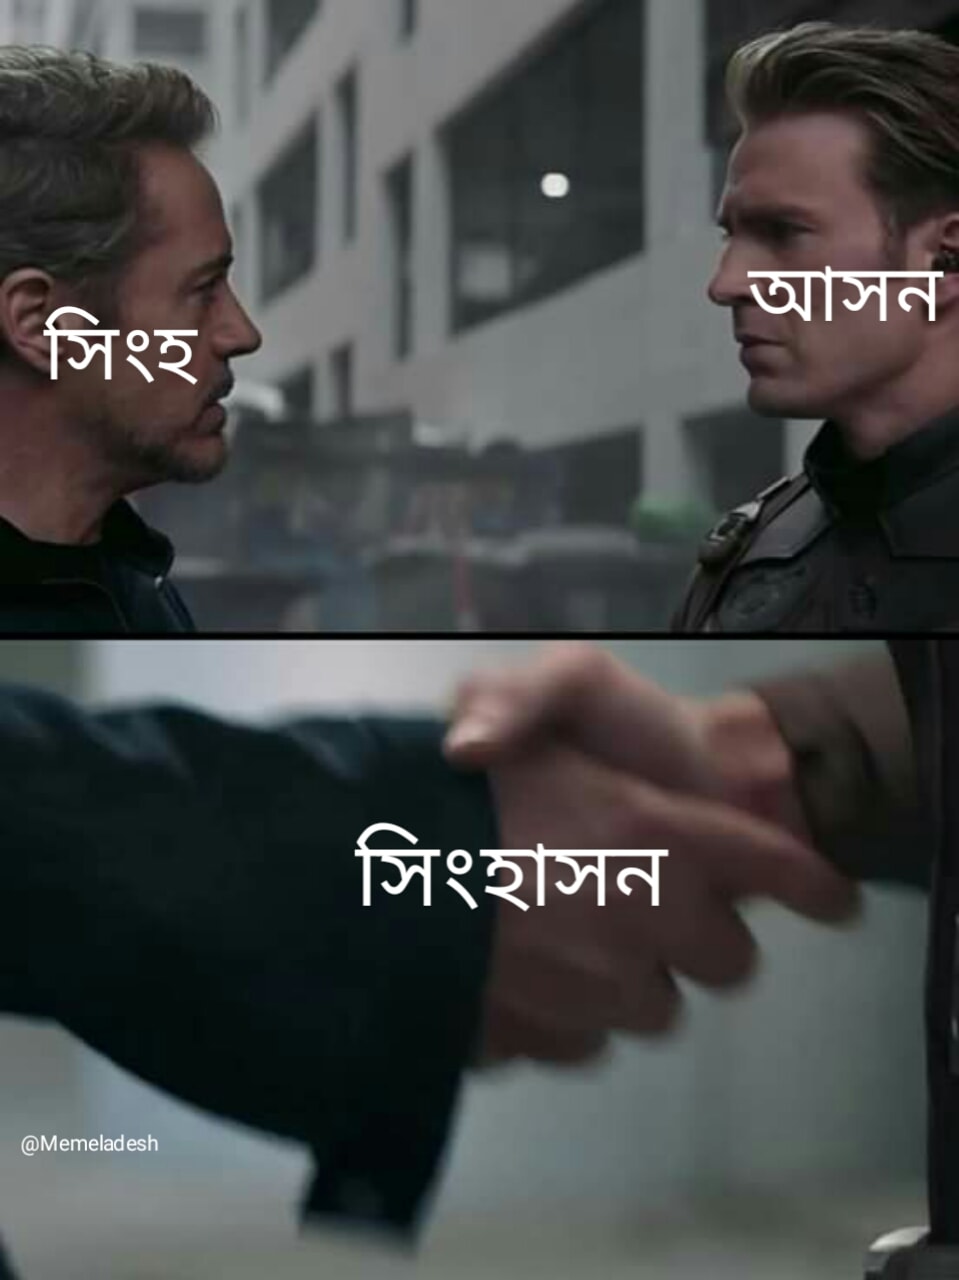
Caption: সিংহ    আসন    সিংহাসন
Label: non-hate